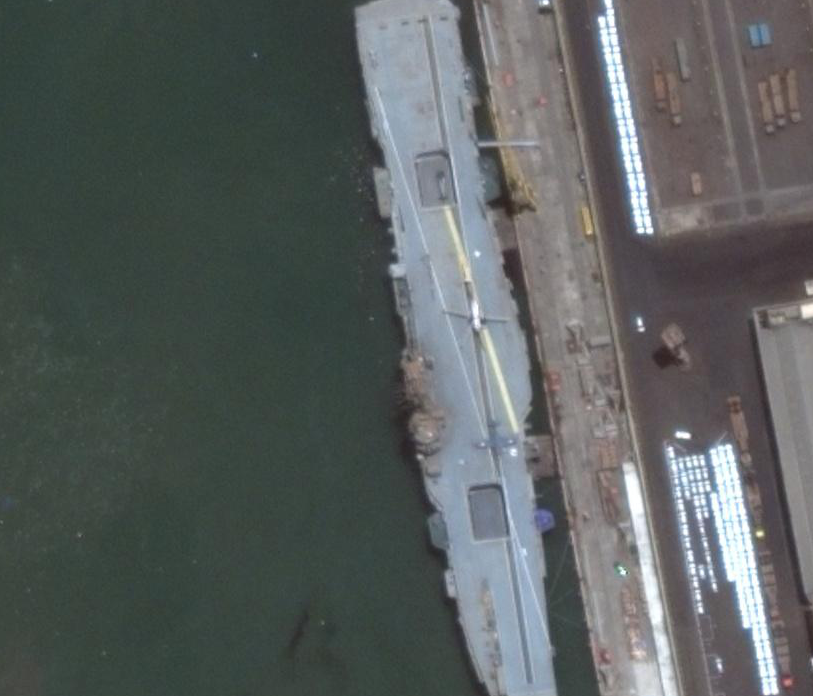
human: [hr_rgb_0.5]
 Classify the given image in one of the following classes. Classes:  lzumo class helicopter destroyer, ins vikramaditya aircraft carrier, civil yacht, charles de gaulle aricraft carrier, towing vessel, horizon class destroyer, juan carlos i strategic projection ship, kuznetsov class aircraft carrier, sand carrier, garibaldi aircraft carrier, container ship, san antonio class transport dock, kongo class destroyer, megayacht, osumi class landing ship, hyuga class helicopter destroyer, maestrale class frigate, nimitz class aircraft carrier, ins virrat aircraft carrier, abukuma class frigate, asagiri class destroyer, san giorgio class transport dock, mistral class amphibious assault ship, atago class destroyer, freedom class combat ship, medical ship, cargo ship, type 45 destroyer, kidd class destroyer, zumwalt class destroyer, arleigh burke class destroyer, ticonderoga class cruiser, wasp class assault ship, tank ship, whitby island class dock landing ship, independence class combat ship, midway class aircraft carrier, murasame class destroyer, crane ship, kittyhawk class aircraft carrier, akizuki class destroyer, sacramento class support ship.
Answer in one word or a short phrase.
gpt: INS Virrat aircraft carrier